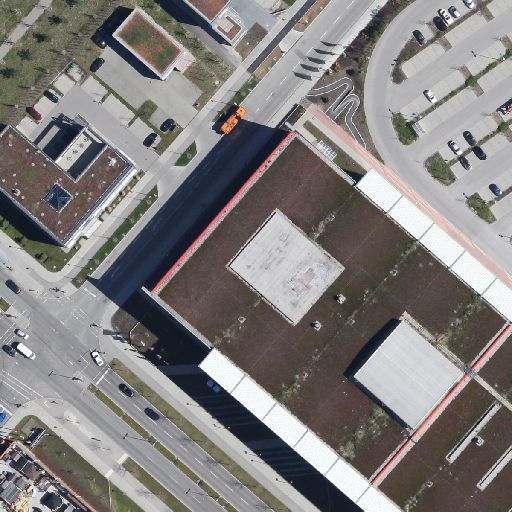
Referring expression: sidewalk